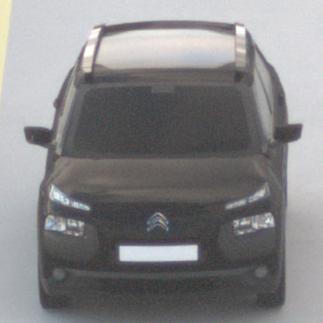
Make: Citroen
Model: C4 Cactus PureTech 75
Detailed model: C4 Cactus
Model produced from: 2014/09
Model produced until: 2015/03
Doors: 5
Color: black
Road condition: dry road
Daytime: sunrise or sunset
Contrast: low contrast